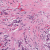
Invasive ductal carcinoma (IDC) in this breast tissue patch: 1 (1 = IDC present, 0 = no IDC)